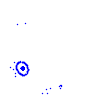
Particle: electron